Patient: sex M, age 58
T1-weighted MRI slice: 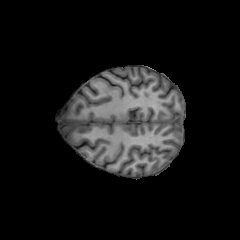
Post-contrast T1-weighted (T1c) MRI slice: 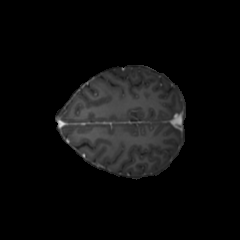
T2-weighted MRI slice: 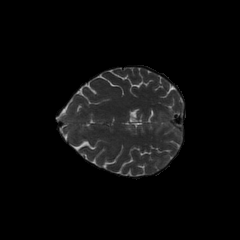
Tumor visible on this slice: no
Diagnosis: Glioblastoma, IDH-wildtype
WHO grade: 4